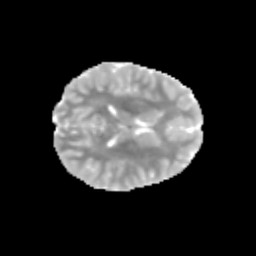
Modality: MD
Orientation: axial
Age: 10
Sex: female
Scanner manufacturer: siemens
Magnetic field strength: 3 T
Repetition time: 3.8 s
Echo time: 0.07 s